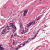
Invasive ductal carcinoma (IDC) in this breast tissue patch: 0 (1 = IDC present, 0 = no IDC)